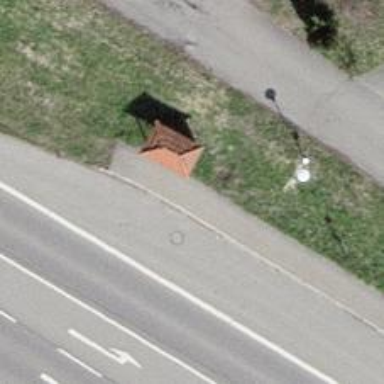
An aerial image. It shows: Bus stop with sheltered platform for public transport.